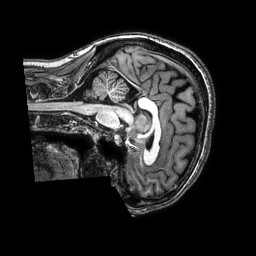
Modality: T1w
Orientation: sagittal
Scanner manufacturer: philips
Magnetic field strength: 3 T
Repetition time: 0.008 s
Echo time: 0.003553 s